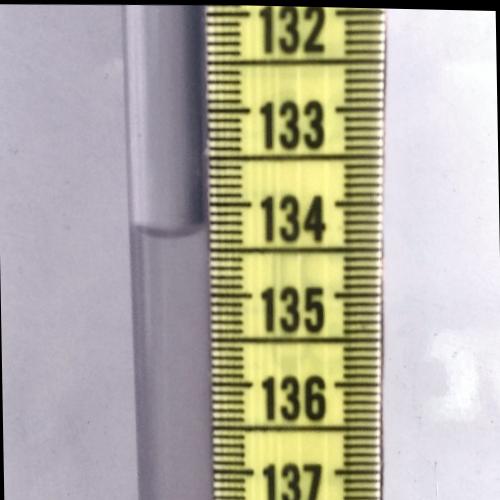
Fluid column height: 134.3 cm